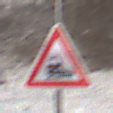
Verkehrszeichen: Bahnuebergang
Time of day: MorningAfternoon
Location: Outdoor (Nature)
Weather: PartlyCloudy
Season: Winter
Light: Natural